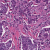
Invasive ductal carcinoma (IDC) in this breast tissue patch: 1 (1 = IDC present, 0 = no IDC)